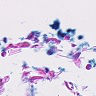
Metastatic tissue present: no